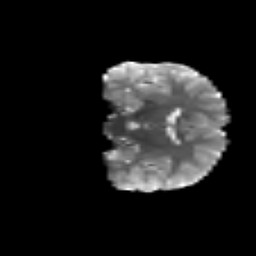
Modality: T2w
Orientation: coronal
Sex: male
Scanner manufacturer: siemens
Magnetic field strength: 3 T
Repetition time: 5 s
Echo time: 0.071 s